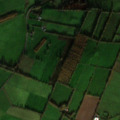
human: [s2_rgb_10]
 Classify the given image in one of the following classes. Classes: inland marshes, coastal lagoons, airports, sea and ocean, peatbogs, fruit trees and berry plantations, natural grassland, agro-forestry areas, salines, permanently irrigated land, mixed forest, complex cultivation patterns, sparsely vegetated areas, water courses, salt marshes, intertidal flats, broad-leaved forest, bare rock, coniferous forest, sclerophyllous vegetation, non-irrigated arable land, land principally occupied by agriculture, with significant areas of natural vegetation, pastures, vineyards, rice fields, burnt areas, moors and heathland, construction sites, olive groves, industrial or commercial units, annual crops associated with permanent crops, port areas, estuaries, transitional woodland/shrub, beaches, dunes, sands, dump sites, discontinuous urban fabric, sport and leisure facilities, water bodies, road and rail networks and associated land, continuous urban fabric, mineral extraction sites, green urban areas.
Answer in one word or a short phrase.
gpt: pastures